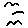
Label: bird